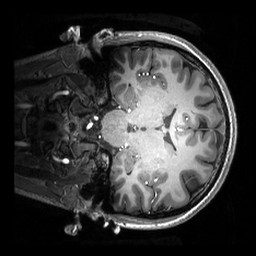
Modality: T1w
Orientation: coronal
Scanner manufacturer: philips
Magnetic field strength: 7 T
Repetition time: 0.008 s
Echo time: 0.001974 s